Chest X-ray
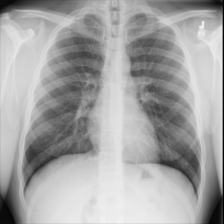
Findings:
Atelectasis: negative
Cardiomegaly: negative
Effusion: negative
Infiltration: negative
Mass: negative
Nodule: negative
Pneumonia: negative
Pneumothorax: negative
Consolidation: negative
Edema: negative
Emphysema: negative
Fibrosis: negative
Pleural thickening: negative
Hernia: negative